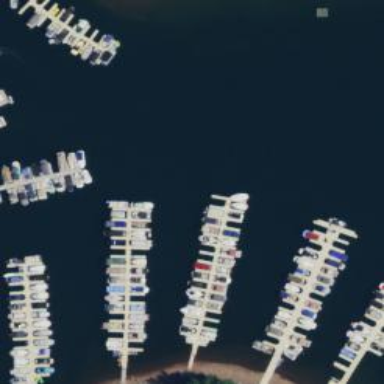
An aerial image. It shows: Man-made pier.